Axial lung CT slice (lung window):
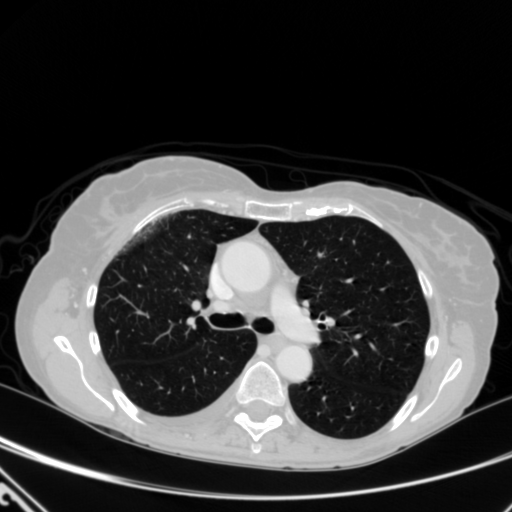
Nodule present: no